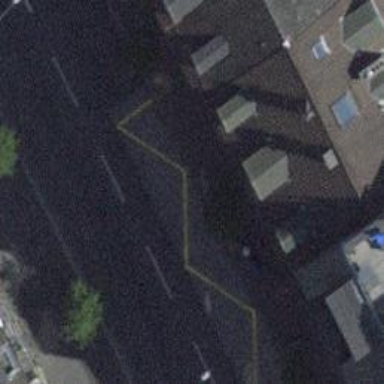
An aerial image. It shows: Bus stop for trolleybuses with designated stop position for public transport.